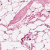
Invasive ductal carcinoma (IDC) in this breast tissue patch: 0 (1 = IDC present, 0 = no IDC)